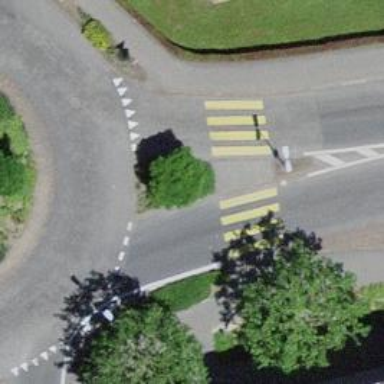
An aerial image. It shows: Crossing with island in the road.